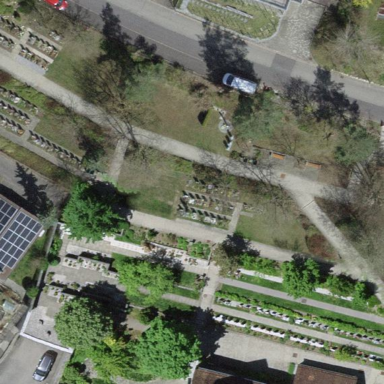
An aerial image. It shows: Cemetery.